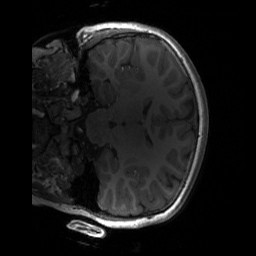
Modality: T1w
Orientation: coronal
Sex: male
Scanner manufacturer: siemens
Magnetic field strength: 3 T
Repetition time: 1.9 s
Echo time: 0.00243 s